【题型】选择题　【知识点】函数　【难度】easy
物体甲、乙在时间0到$t_1$范围内，路程的变化情况如图所示，下列说法正确的是（ ）

A．在0到$t_0$范围内，甲的平均速度大于乙的平均速度 \\
B．在0到$t_0$范围内，甲的平均速度小于乙的平均速度 \\
C．在$t = t_0$时，甲的瞬时速度大于乙的瞬时速度 \\
D．在$t = t_0$时，甲的瞬时速度等于乙的瞬时速度 \\
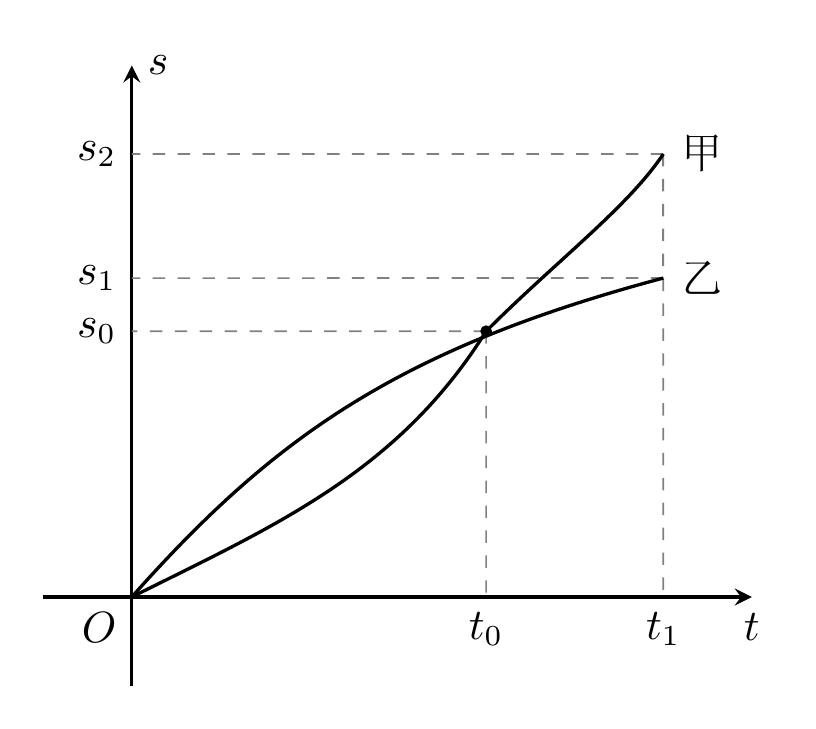
【解答】
【答案】$\boldsymbol{C}$

【分析】利用平均速度、瞬时速度的定义逐项判断即可。

【解答】解：对于A，B，在0到$t_0$范围内，甲、乙的平均速度都为$\dfrac{s_0}{t_0}$，\\
所以在0到$t_0$范围内，甲的平均速度等于乙的平均速度，\\
故A、B错误；

对于C，D，因为甲对应的曲线在$t = t_0$处的切线的斜率大于乙对应的曲线在$t = t_0$处的切线的斜率，\\
故在$t = t_0$时，甲的瞬时速度大于乙的瞬时速度，\\
故C正确，D错误。

故选：$\boldsymbol{C}$。

【点评】本题主要考查了平均速度和瞬时速度的定义，属于基础题。